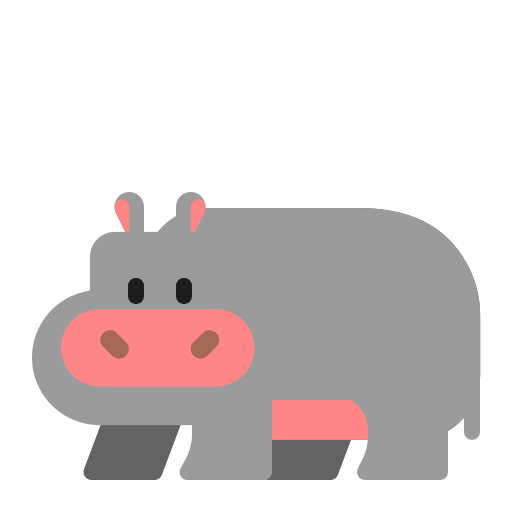
hippopotamus flat